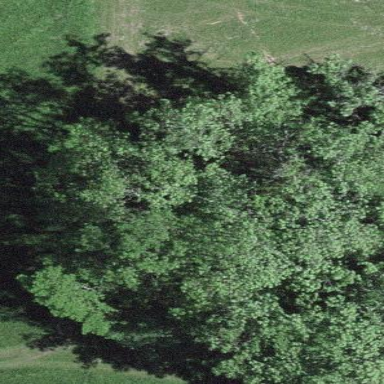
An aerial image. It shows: Forest with broadleaved trees that are deciduous.